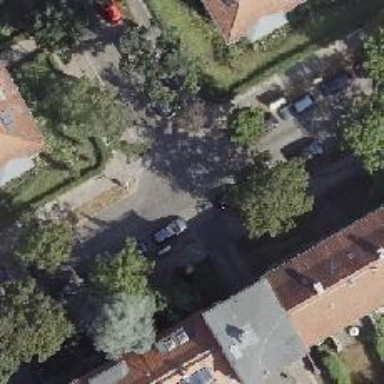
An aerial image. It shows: Residential road with asphalt surface. Both sides have sidewalks.